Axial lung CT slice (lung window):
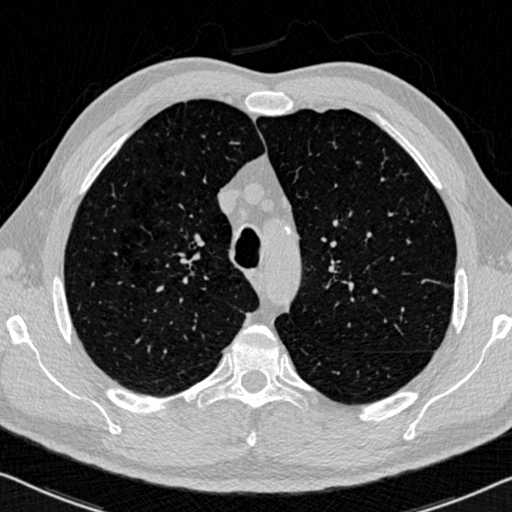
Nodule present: no